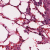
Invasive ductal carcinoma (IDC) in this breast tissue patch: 1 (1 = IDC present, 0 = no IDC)